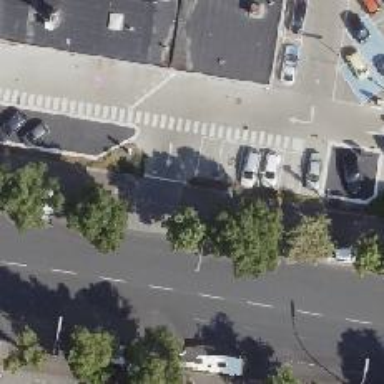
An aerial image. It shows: Deciduous broadleaved tree. There is parking obstacle nearby.